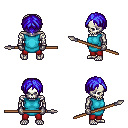
a pixel art fantasy rpg character, male body template, skeleton, teal tunic, red pants, blue parted hairstyle, metal gloves, spear, four views (front, back, left, right), 2x2 character sprite sheet, small pixel art, hard edges, no anti-aliasing